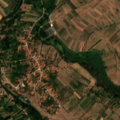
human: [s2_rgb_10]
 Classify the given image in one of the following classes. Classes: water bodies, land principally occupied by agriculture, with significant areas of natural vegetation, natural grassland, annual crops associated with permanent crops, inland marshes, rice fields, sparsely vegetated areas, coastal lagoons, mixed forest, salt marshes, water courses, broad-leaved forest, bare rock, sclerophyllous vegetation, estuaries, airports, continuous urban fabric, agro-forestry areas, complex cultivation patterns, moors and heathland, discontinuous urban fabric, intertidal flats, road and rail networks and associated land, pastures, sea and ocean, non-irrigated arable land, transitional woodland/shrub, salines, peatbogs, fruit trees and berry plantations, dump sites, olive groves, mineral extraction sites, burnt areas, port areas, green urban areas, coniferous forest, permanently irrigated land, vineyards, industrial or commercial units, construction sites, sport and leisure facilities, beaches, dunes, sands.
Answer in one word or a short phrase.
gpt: discontinuous urban fabric, non-irrigated arable land, complex cultivation patterns, land principally occupied by agriculture, with significant areas of natural vegetation, natural grassland, transitional woodland/shrub